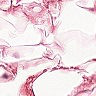
Metastatic tissue present: no